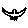
Label: bird